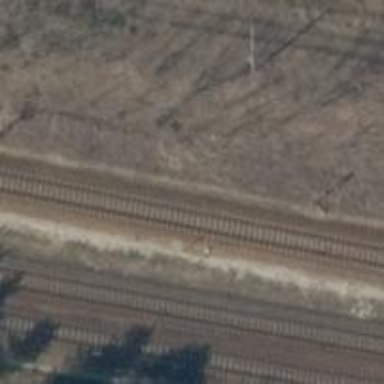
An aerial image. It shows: Railway signal.